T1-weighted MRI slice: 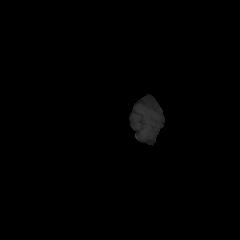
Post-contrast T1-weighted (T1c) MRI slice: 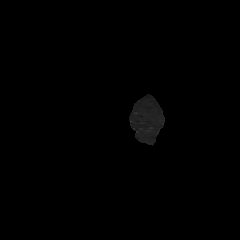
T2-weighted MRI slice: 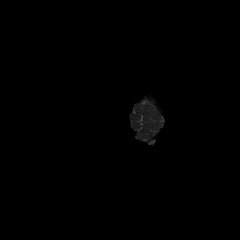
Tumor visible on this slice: no